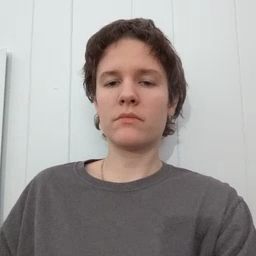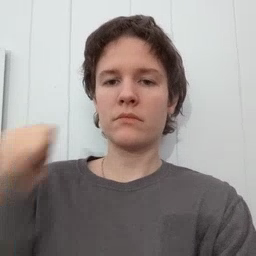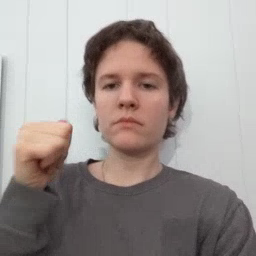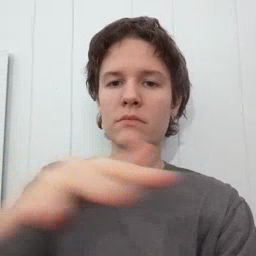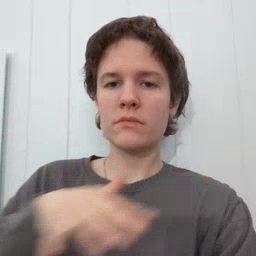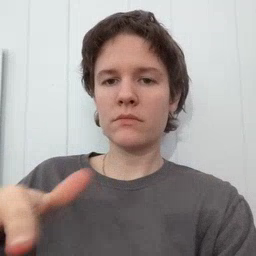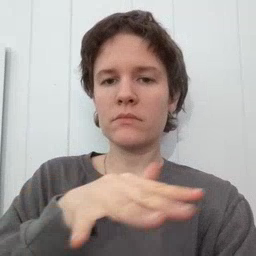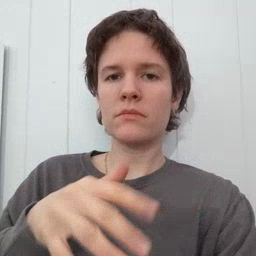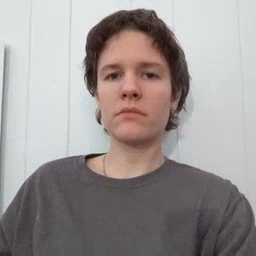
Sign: backyard